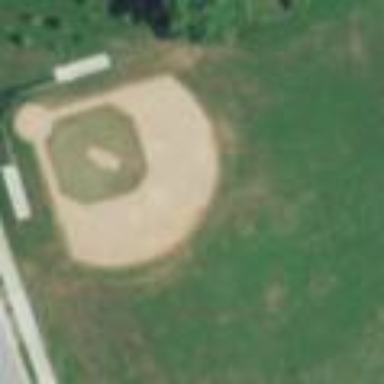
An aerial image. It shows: Baseball pitch for leisure land activities.